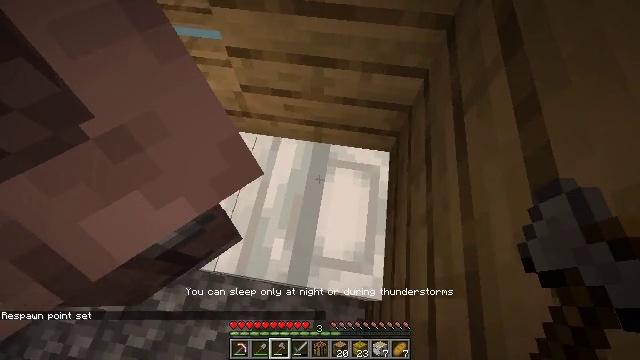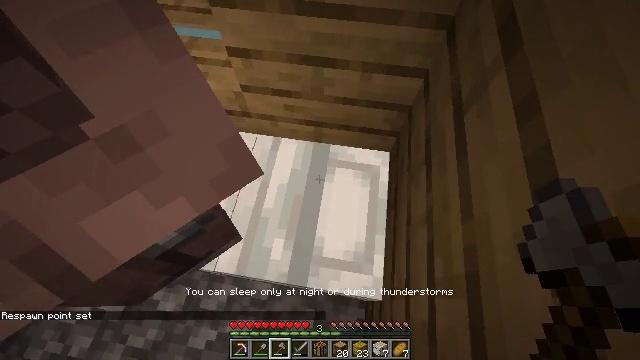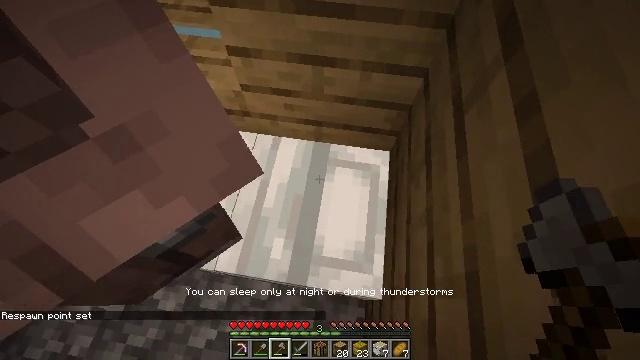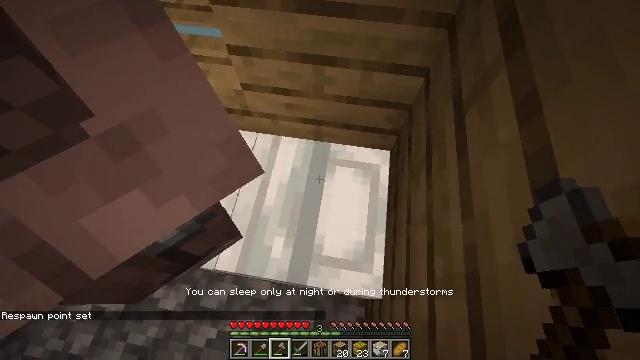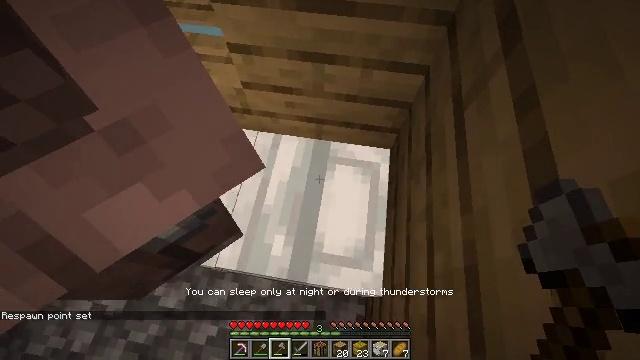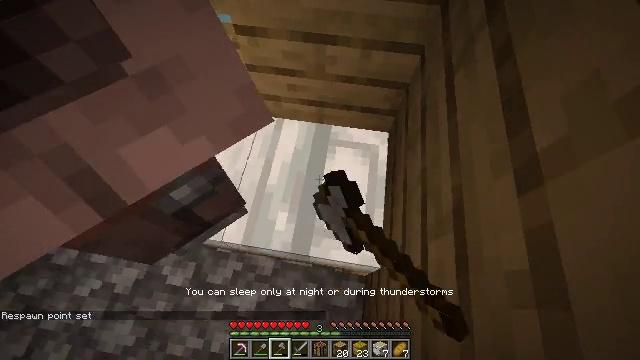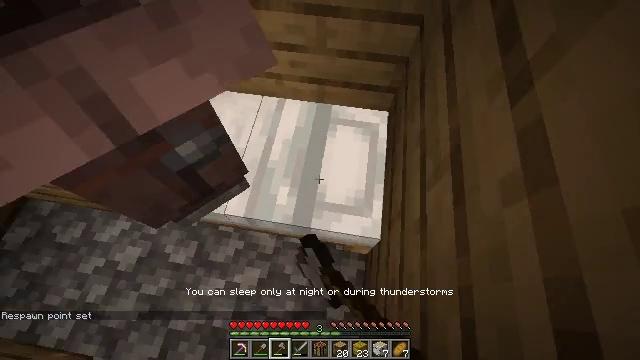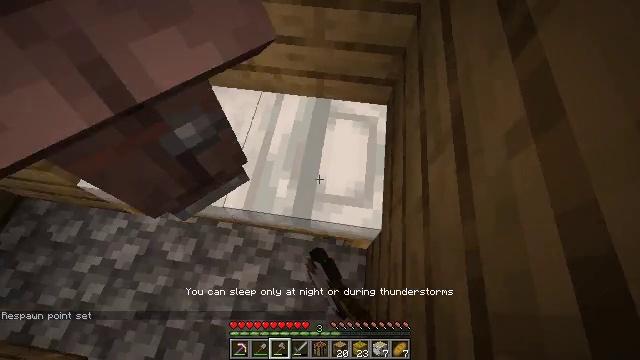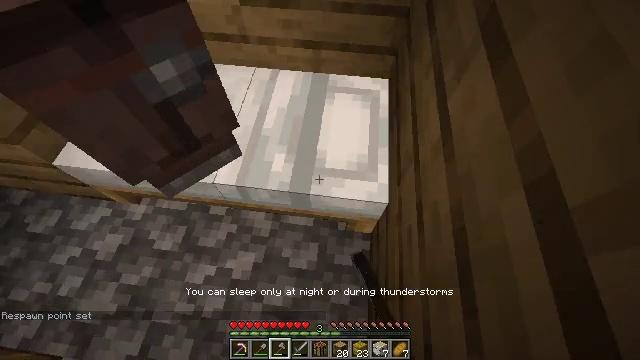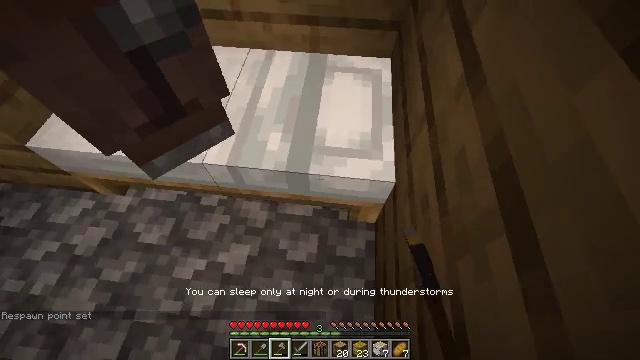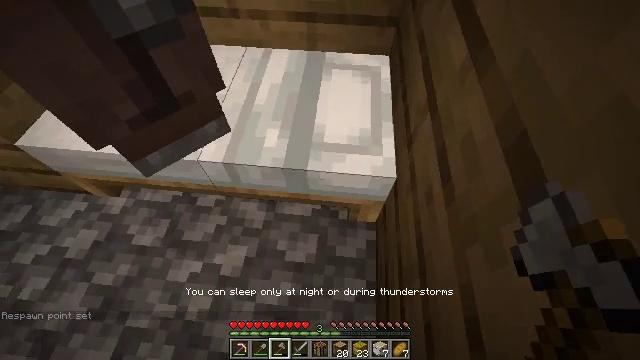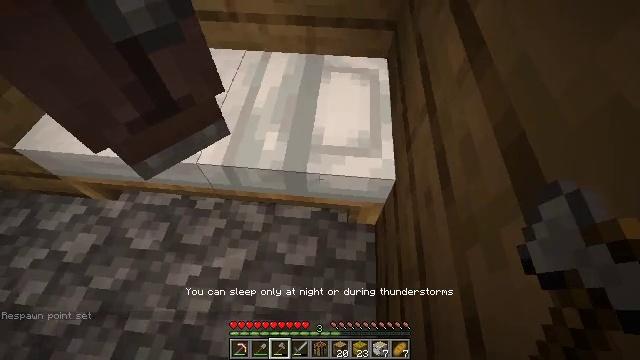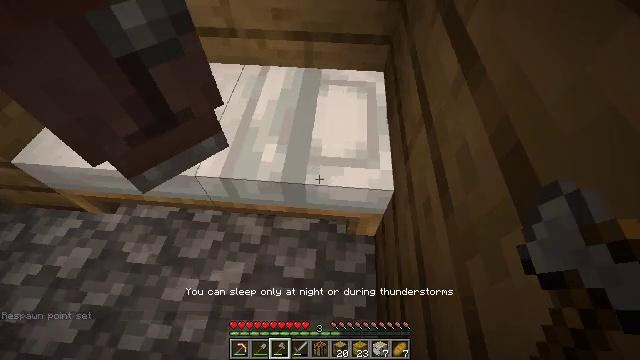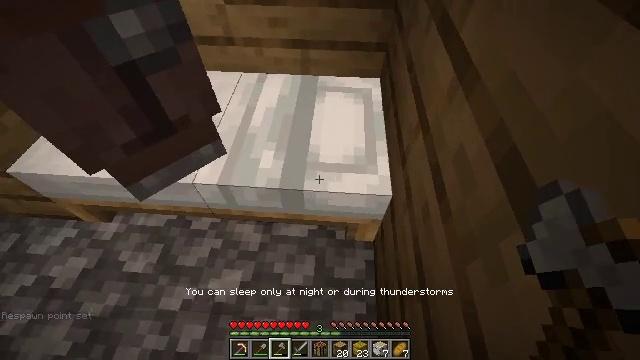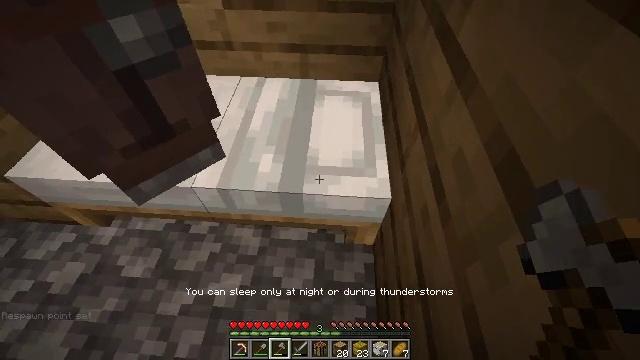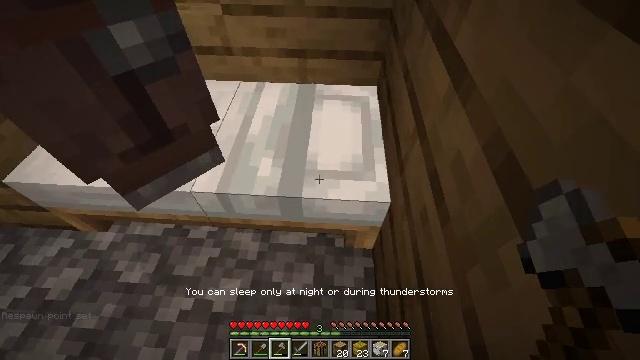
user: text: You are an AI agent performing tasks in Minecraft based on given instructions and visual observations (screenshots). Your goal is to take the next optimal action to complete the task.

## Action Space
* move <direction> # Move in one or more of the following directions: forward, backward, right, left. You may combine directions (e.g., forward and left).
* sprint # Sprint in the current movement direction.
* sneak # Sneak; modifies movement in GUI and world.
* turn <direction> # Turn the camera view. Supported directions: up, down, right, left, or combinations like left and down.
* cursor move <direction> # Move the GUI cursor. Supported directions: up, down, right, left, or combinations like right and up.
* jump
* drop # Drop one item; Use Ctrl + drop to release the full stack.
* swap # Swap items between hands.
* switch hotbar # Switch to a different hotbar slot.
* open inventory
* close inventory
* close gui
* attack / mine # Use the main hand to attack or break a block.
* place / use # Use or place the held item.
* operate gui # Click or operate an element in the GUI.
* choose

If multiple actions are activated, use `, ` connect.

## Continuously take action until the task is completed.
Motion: motion action
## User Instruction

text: Collect the yellow bed from its place.
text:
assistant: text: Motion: use / place
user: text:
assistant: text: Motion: use / place
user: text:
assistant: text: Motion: no_op
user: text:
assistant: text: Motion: move back
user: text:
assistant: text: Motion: move back
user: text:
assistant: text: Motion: move back
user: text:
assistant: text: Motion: turn up
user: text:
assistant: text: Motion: turn right and up
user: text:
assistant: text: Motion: turn up
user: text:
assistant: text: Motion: turn up, use / place
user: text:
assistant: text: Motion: use / place
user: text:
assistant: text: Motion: turn up, use / place
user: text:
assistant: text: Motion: turn up
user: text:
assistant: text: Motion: no_op
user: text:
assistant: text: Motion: no_op
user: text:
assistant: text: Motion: no_op
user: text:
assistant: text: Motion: use / place
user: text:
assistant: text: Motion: use / place
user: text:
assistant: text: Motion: use / place
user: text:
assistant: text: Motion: no_op
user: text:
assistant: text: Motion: no_op
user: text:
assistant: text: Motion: use / place
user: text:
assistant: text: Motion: use / place
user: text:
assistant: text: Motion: use / place
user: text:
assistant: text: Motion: no_op
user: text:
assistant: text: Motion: no_op
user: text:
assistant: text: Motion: use / place
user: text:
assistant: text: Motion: use / place
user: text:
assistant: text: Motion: use / place
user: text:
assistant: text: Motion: no_op